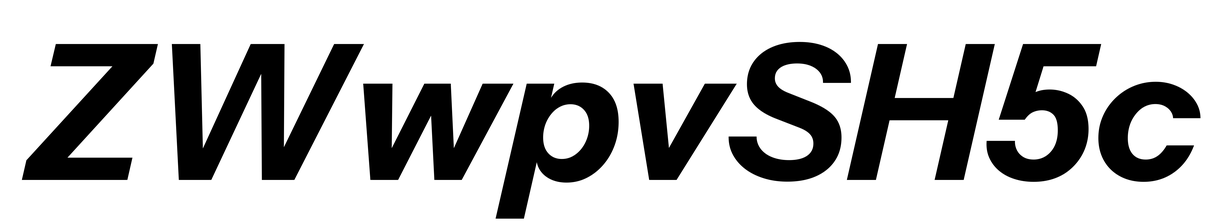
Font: InstrumentSans-Italic_Bold_Italic